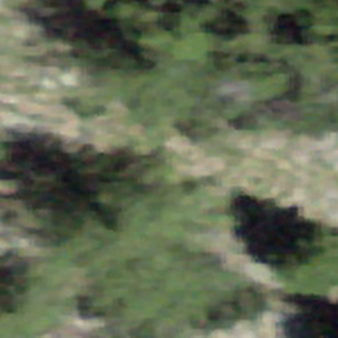
Label: other